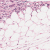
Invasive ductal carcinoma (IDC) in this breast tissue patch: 1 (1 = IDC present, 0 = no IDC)